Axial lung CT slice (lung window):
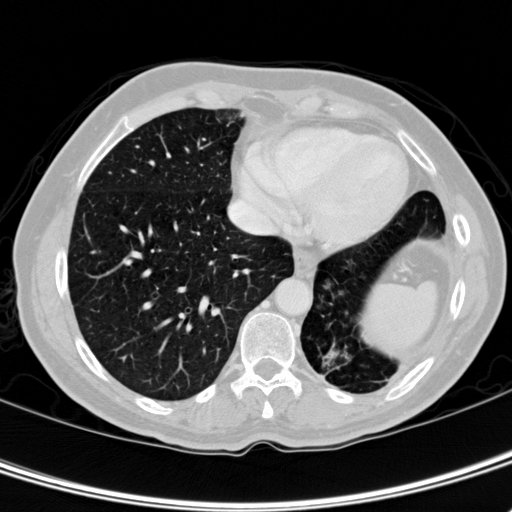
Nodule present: no